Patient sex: M
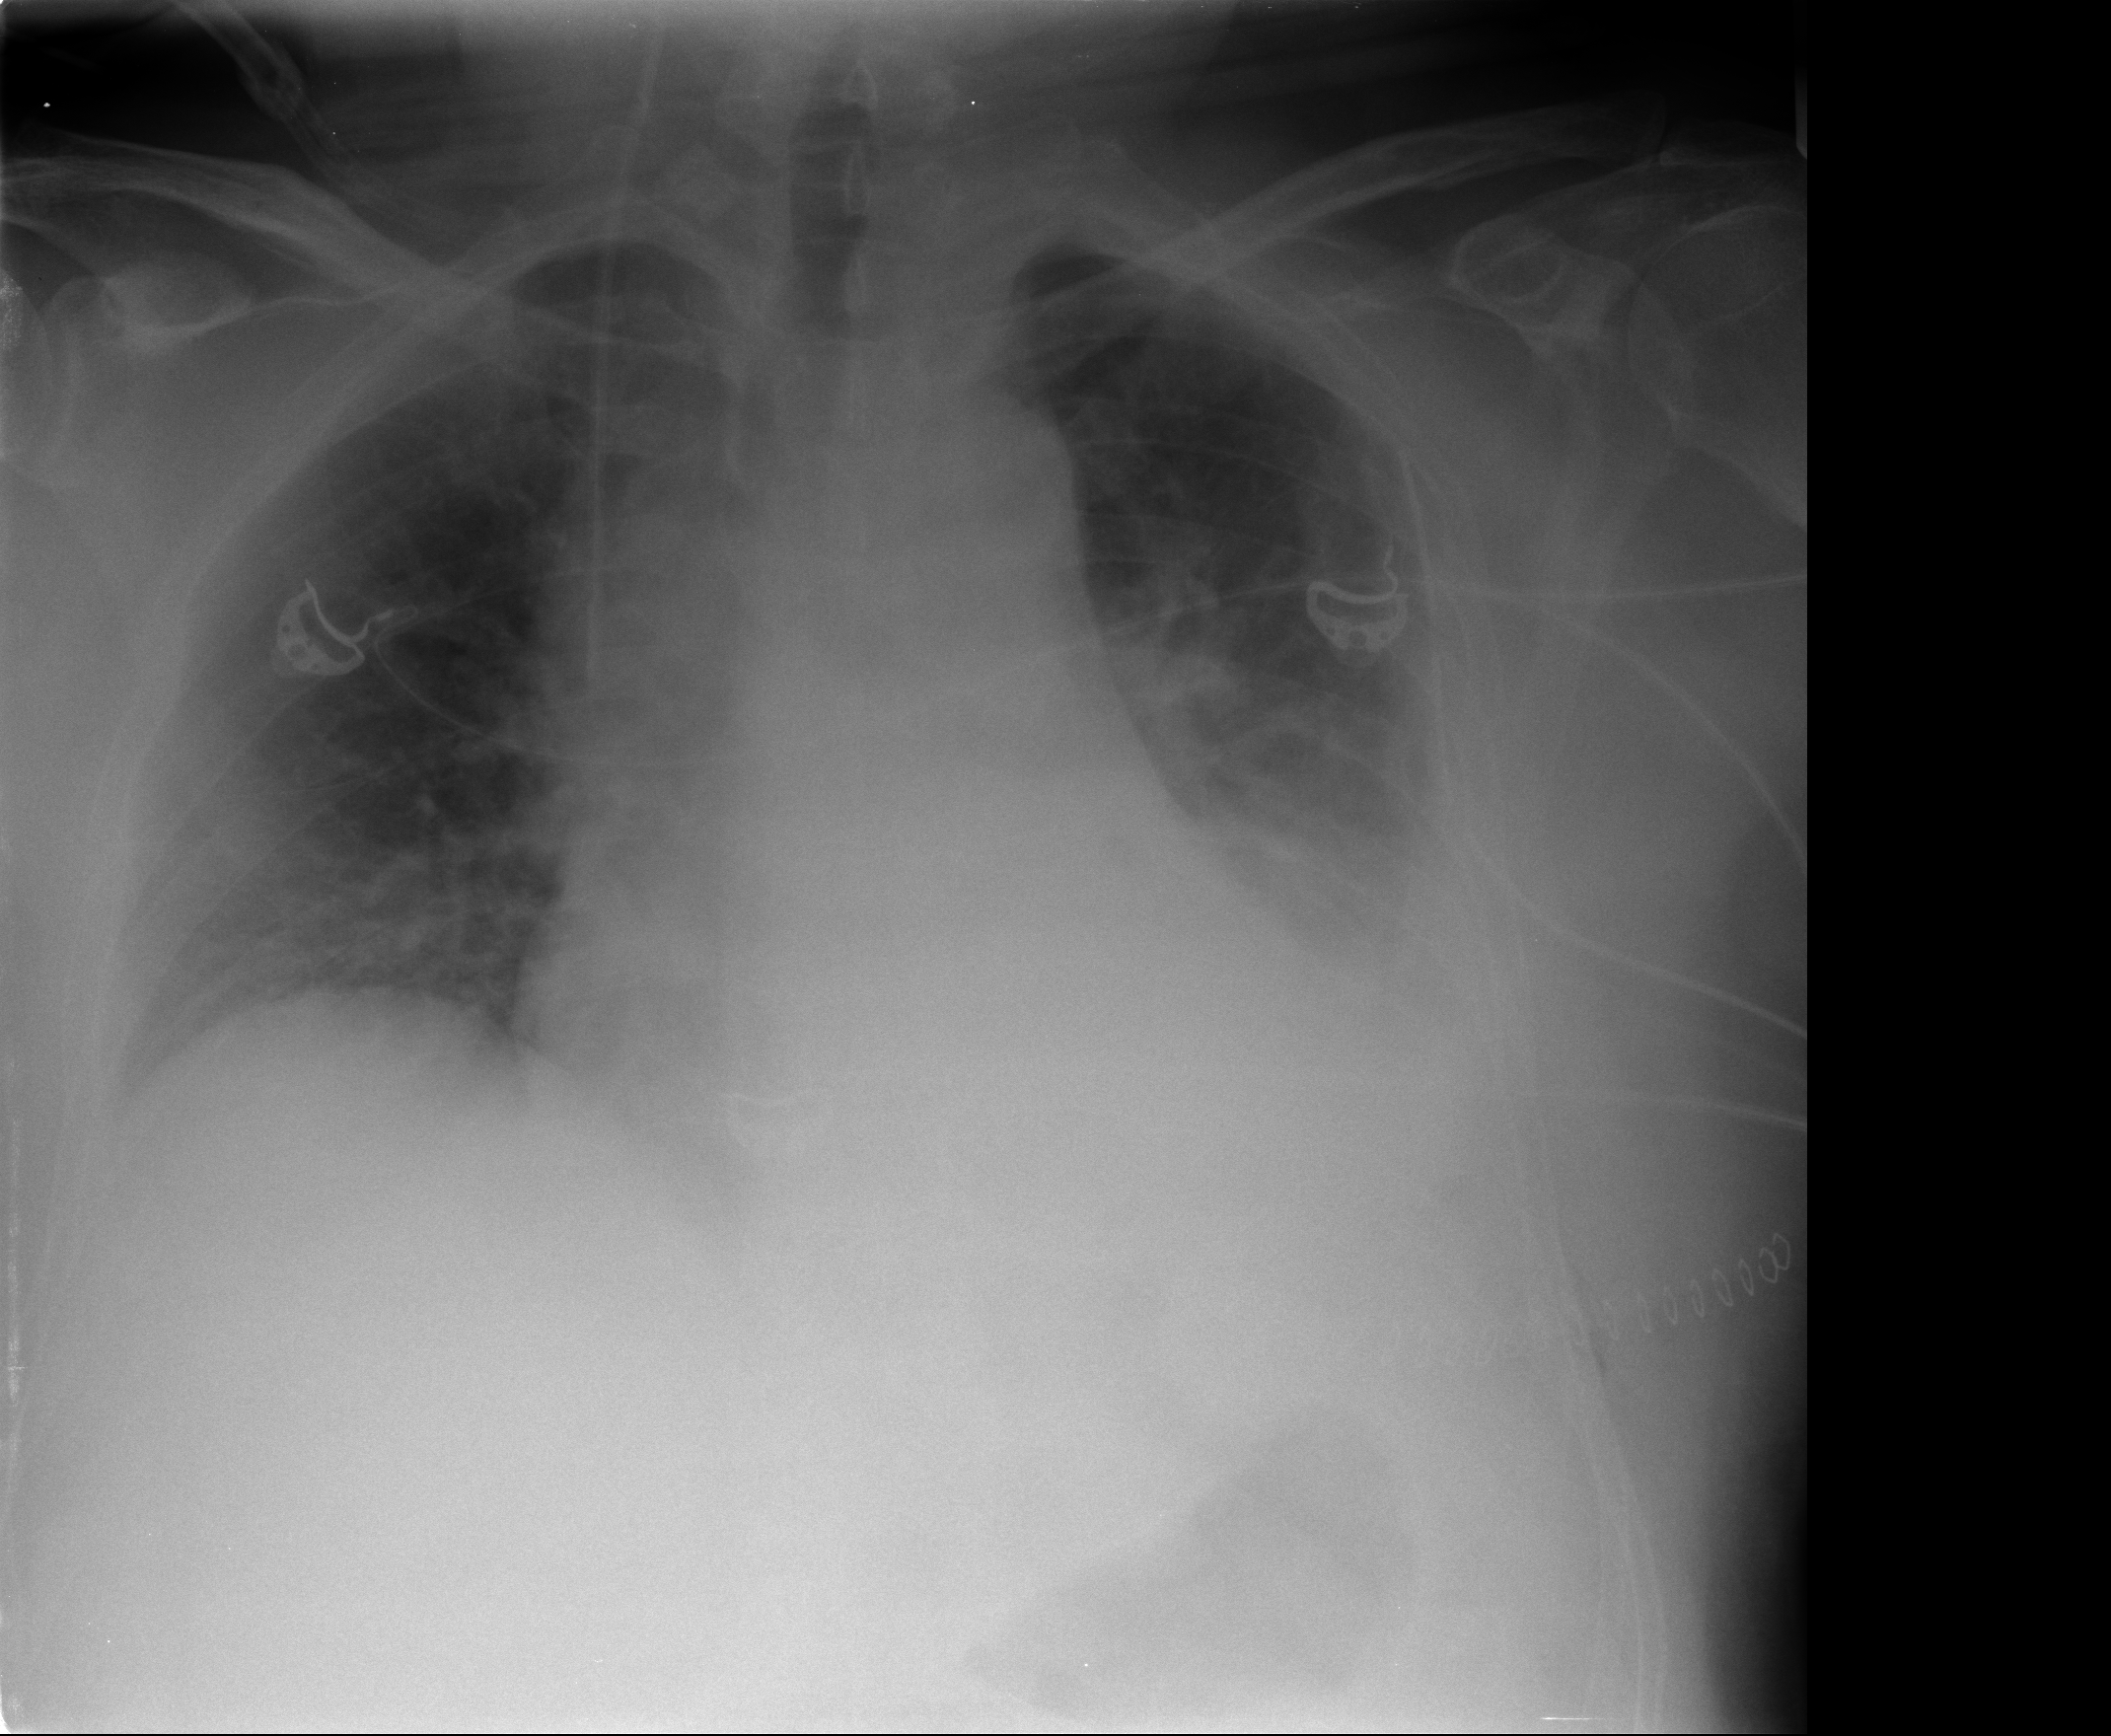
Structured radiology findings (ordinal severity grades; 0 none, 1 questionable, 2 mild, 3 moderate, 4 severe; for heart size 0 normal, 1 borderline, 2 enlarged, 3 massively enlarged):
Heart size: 1
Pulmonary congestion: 1
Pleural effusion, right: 1
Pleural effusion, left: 2
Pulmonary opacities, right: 0
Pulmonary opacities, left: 0
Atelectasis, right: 1
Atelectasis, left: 2